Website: home-depot
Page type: customer-info-address
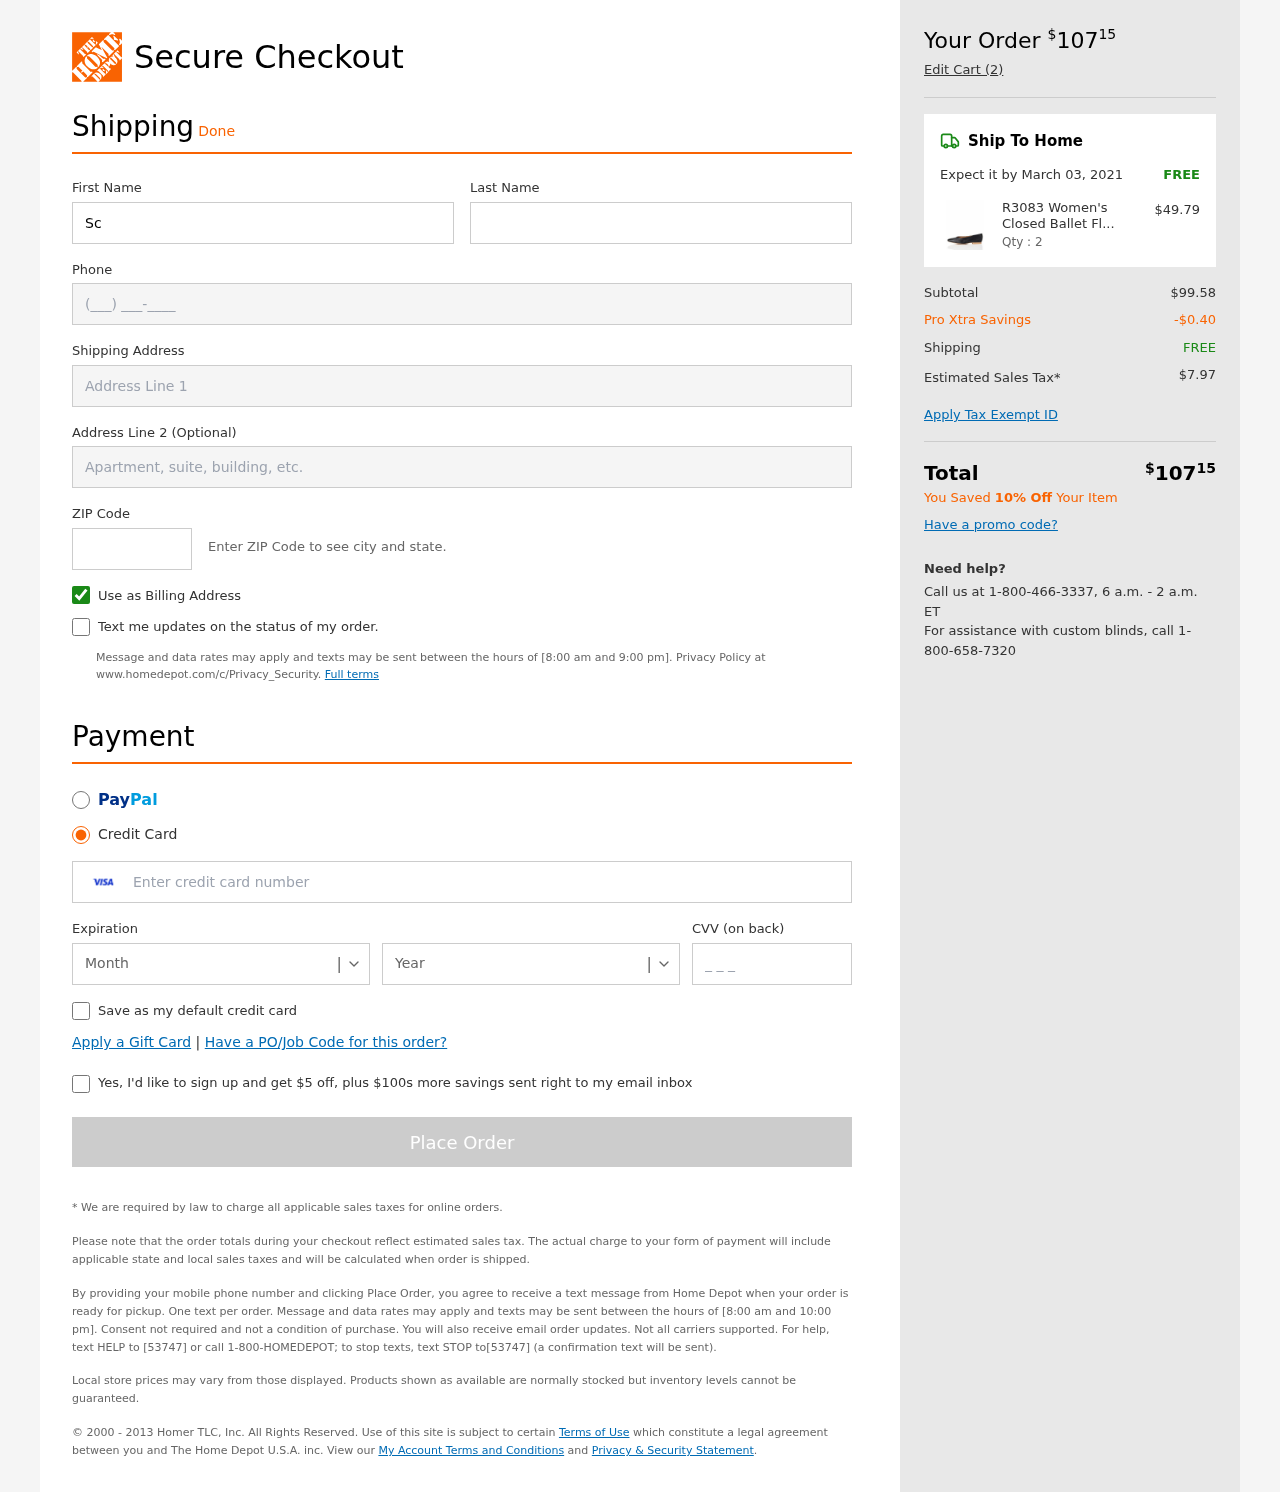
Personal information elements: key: PII_CARD_CVV
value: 828
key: PII_CARD_EXPIRY_MONTH
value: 09
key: PII_CARD_EXPIRY_YEAR
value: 29
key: PII_CARD_NUMBER
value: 4693 2202 1170 0826
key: PII_FIRSTNAME
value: Scott
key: PII_LASTNAME
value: Gonzalez
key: PII_PHONE
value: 3567820751
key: PII_POSTCODE
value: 84087
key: PII_STREET
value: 2000 Brown Tunnel Suite 481
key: PII_STREET2
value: Apt. 279
Product elements: key: PRODUCT1_NAME
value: R3083 Women's Closed Ballet Flats, Black, 37 eu
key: PRODUCT1_PRICE
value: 49.79
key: PRODUCT1_QUANTITY
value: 2
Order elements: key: ORDER_TOTAL
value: $10715
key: ORDER_NUM_ITEMS
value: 2
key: ORDER_DELIVERY_DATE
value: March 03, 2021
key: ORDER_SHIPPING_COST
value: FREE
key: ORDER_SUBTOTAL
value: $99.58
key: ORDER_DISCOUNT
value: -$0.40
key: ORDER_SHIPPING_COST2
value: FREE
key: ORDER_TAX
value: $7.97
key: ORDER_TOTAL2
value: $10715
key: ORDER_SAVINGS_MESSAGE
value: You Saved 10% Off Your Item